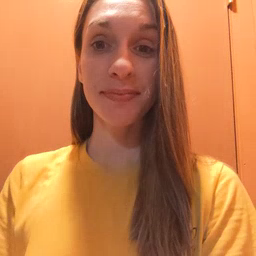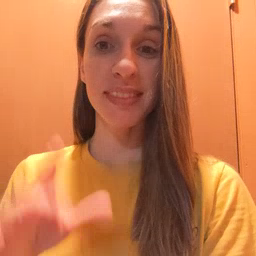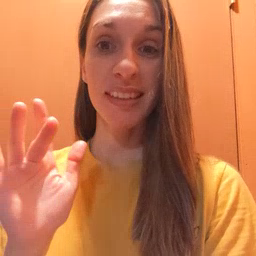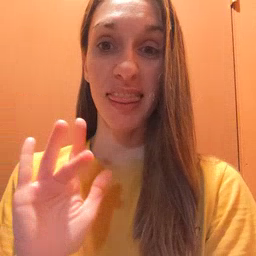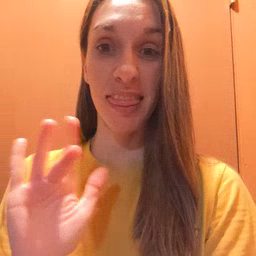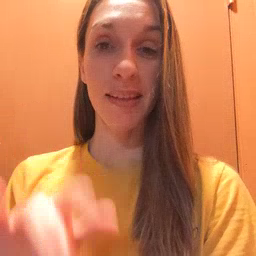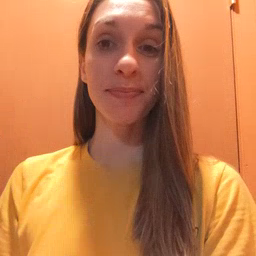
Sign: yucky